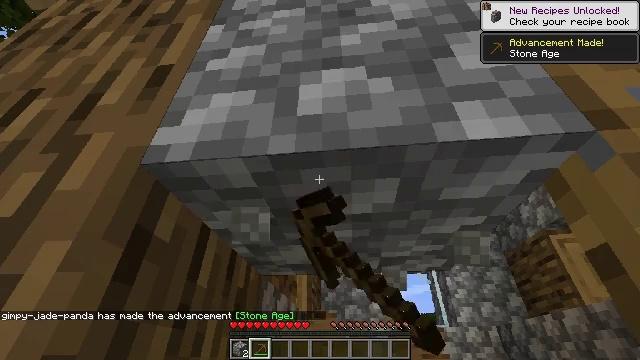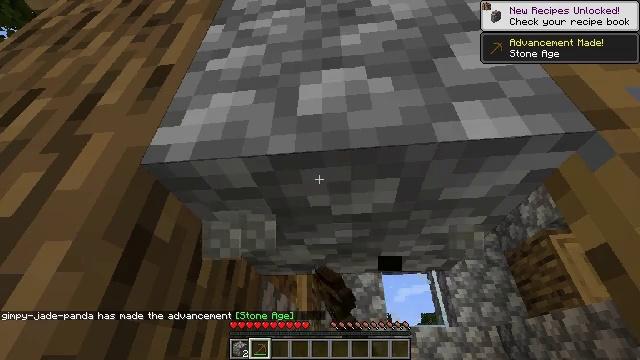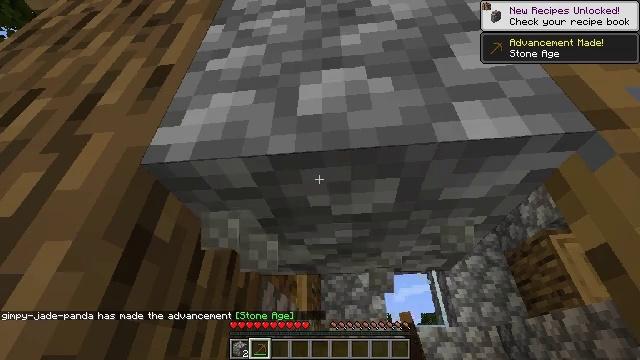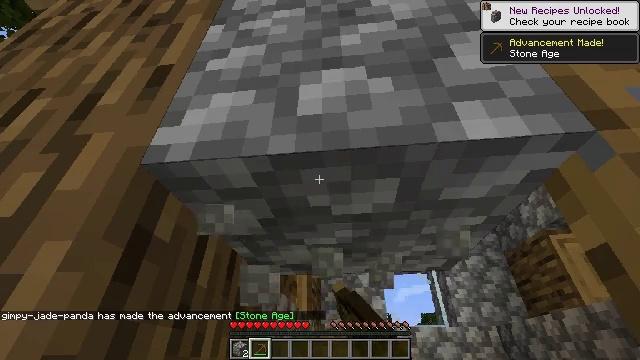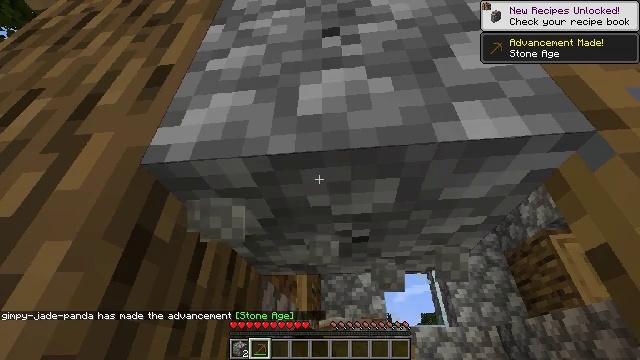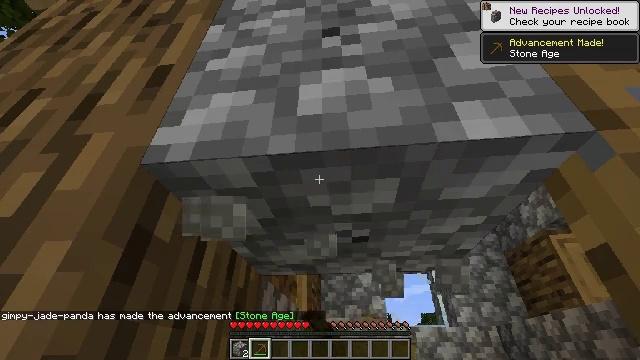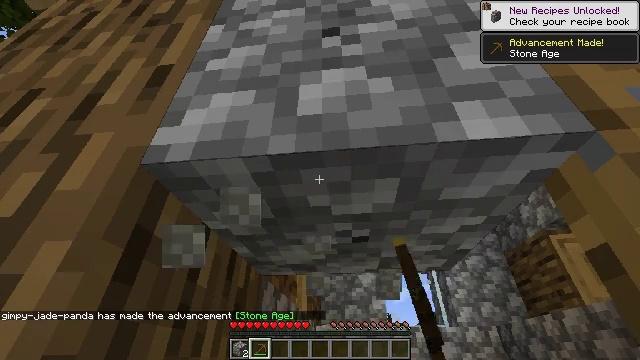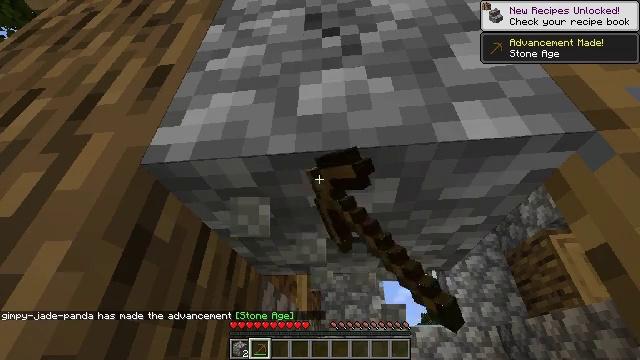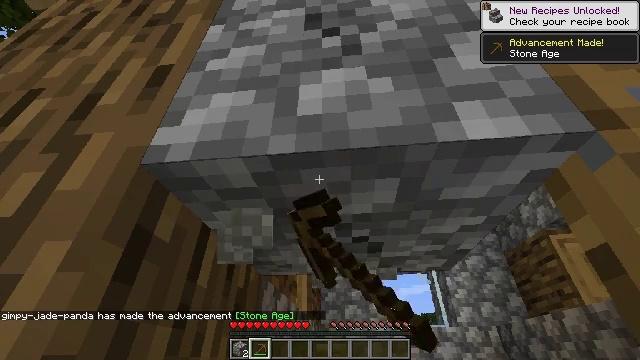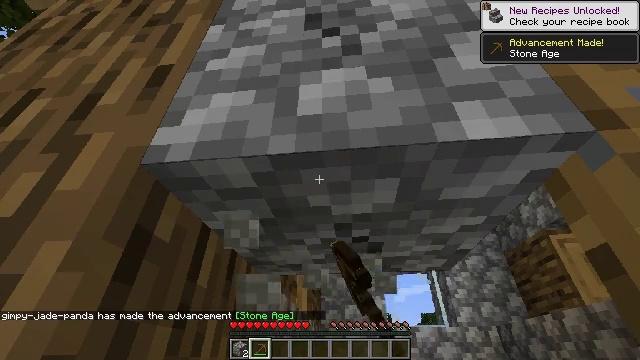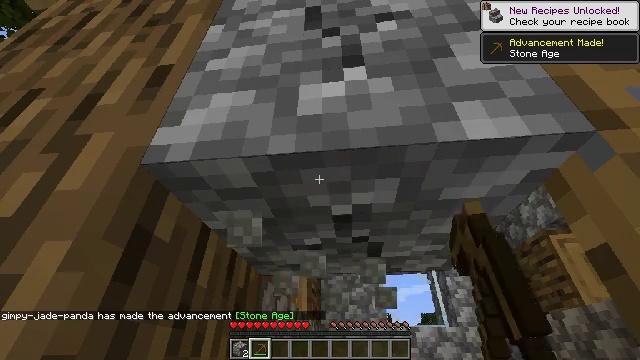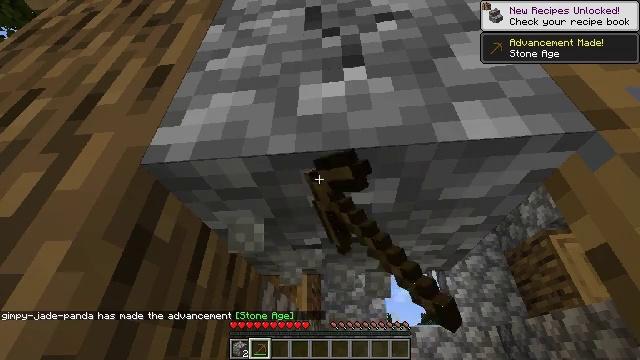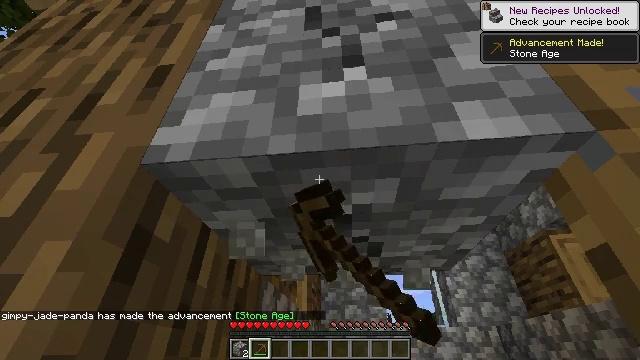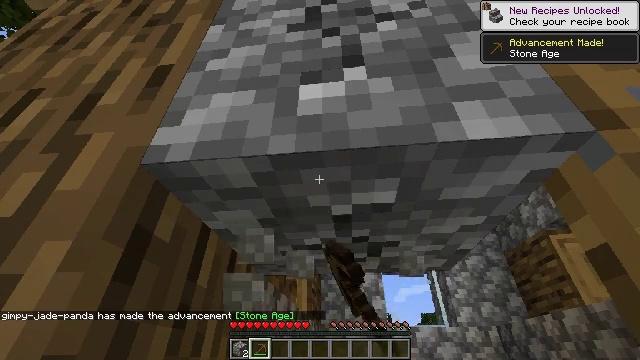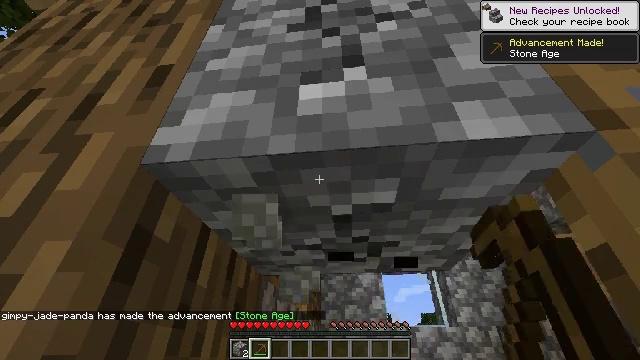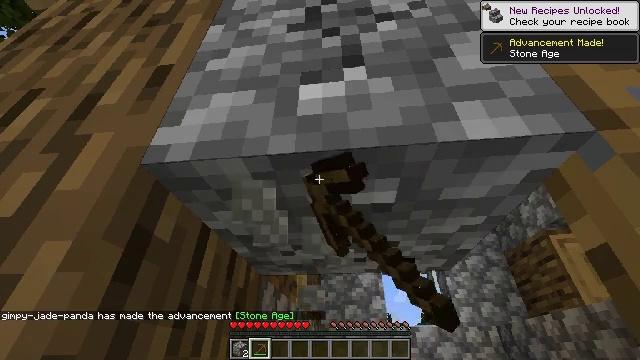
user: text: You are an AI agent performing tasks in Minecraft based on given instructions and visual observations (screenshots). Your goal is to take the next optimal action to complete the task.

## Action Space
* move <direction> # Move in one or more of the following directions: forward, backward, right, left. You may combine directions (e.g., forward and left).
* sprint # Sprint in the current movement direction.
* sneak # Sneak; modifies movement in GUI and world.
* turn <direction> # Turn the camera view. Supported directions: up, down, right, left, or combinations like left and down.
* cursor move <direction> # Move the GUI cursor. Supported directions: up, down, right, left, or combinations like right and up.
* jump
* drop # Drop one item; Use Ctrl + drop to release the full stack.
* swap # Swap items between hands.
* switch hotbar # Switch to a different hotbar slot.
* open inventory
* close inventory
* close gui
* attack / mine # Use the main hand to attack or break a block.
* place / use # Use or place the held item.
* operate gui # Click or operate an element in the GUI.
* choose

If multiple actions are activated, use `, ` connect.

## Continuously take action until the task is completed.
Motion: motion action
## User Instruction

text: Break the cobblestone to create a path.
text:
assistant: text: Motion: attack / mine
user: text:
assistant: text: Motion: attack / mine
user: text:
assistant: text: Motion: attack / mine
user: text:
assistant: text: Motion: attack / mine
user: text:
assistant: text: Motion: attack / mine
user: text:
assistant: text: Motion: attack / mine
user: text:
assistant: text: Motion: attack / mine
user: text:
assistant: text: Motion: attack / mine
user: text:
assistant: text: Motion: attack / mine
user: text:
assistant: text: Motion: attack / mine
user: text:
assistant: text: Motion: attack / mine
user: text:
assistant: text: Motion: attack / mine
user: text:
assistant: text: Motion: attack / mine
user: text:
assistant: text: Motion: attack / mine
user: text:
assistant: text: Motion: attack / mine
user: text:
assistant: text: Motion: attack / mine
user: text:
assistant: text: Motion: attack / mine
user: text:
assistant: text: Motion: attack / mine
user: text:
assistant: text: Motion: attack / mine
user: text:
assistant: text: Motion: attack / mine
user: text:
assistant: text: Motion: attack / mine
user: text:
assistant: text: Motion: attack / mine
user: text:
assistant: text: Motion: turn left and up, attack / mine
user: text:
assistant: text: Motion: turn left and up, attack / mine
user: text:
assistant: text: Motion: attack / mine
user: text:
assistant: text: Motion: attack / mine
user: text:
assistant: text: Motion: attack / mine
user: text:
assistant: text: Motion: attack / mine
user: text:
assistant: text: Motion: move forward, attack / mine
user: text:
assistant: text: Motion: move forward, attack / mine